Question: I have the following cylinder, I am drawing a worm in opengl and I want to calculate the vertex normals.

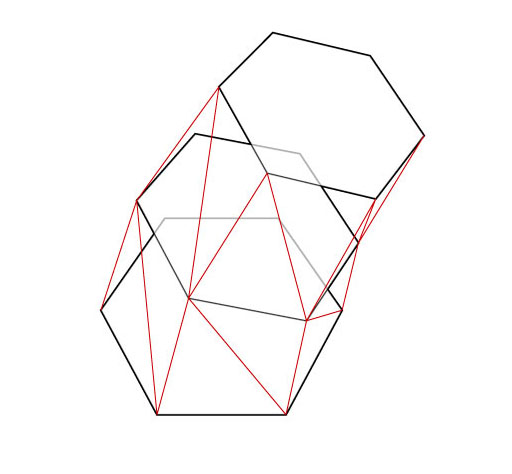
Answer: Calculate normals for every face (triangle) and save it somewhere. Now for every vertex you have several faces that share the vertex (typicaly 6 on your picture). Your final vertex normal is an average of the faces' normals. For 6 faces, you calculate:
'''
int faceCount = 6;
float sum = 0.0f;
for(int face = 0; face < faceCount; ++face)
sum += faceNormals[face].x;
normal.x = sum / faceCount;
// and so on for y and z
'''
Don't forget to normalize the resulting vector, so that its length is 1.
NOTE: Don't put 'faceNormals' in an array like this. In a real code you probably want to have a single 'vector'-like container of all normals and some logic saying which normals are relevant for which vertex.